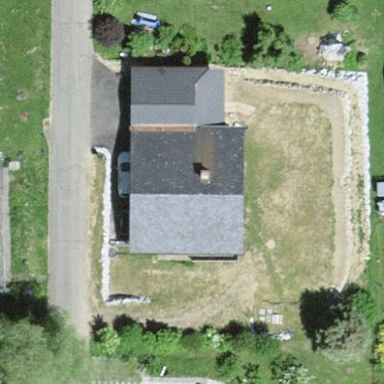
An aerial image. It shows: Simple house.